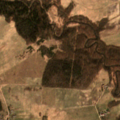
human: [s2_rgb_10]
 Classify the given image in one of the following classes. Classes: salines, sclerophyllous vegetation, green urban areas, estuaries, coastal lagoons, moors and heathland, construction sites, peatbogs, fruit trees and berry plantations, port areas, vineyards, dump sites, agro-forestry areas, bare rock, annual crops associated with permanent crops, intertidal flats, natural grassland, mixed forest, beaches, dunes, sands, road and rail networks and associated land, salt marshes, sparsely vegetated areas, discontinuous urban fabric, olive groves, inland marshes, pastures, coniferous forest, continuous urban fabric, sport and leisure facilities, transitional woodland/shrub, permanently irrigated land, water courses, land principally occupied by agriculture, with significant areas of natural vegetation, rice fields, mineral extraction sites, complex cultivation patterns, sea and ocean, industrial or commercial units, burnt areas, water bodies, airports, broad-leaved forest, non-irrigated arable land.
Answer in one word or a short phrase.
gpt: non-irrigated arable land, complex cultivation patterns, land principally occupied by agriculture, with significant areas of natural vegetation, broad-leaved forest, mixed forest